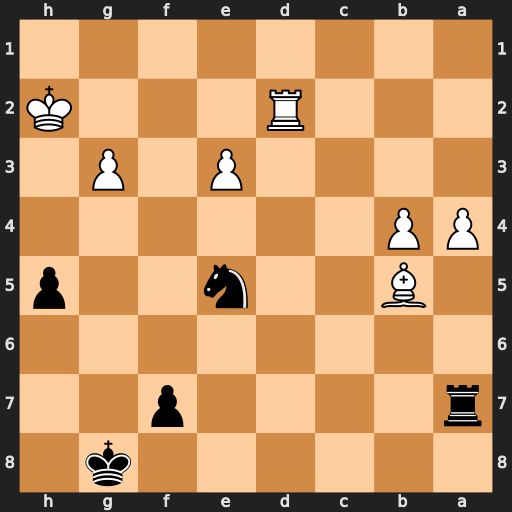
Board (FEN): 6k1/r4p2/8/1B2n2p/PP6/4P1P1/3R3K/8
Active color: b
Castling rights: -
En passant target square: -
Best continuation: Nf3+ Kh3 Nxd2